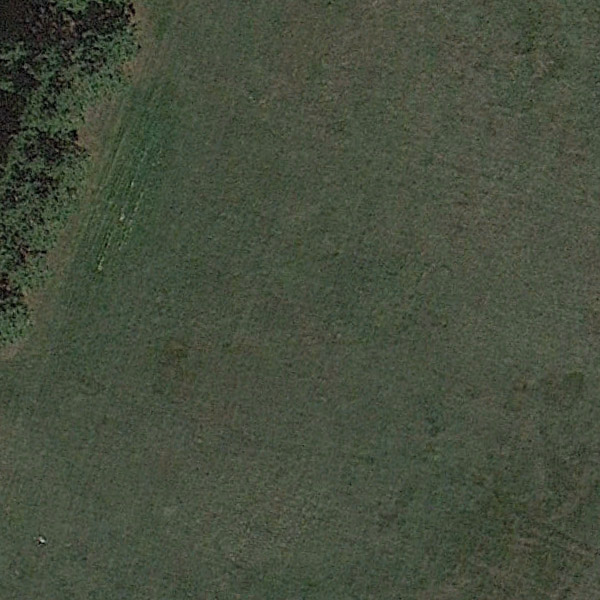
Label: Meadow